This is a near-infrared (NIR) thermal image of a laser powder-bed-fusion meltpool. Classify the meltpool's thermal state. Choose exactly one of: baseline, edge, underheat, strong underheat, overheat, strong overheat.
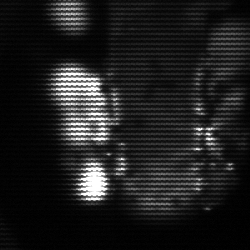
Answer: strong underheat